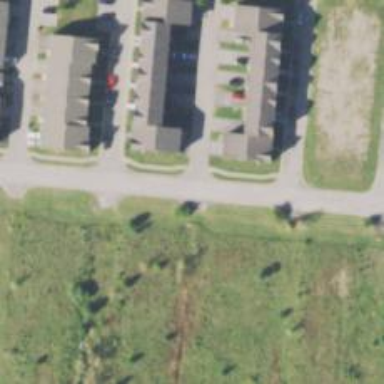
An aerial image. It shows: Alley classified as service road.